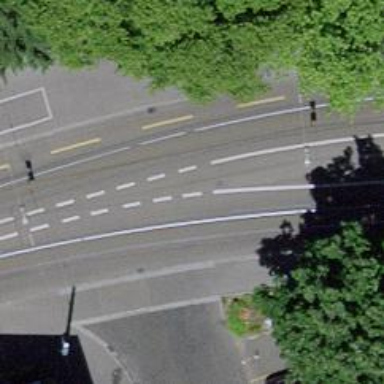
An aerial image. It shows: Tertiary road with asphalt surface. There is separate sidewalk on one side and cycle lane on the left.